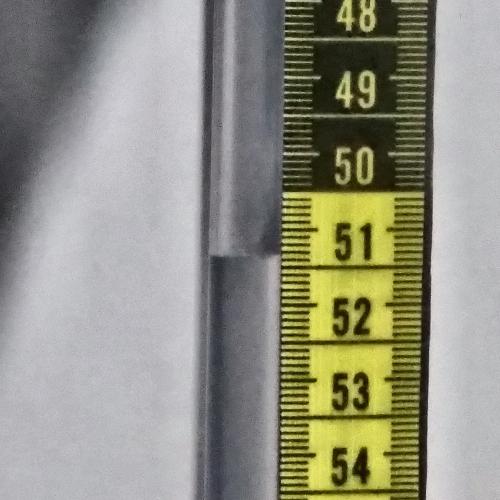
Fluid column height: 51.3 cm